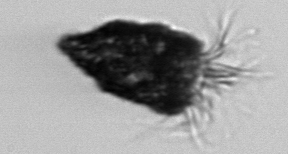
Label: Tintinnopsis